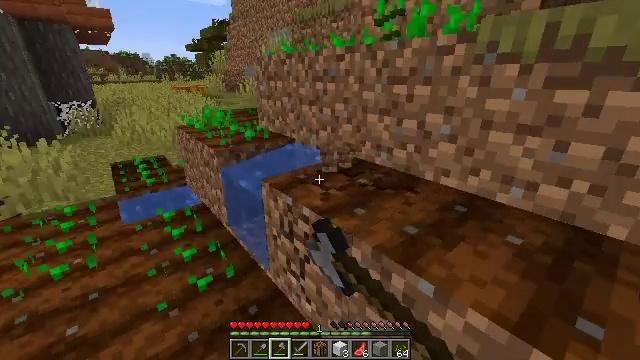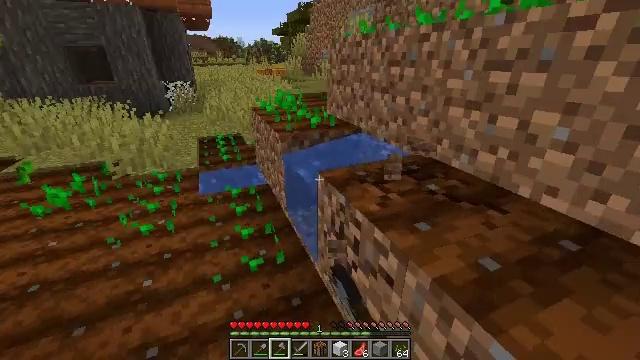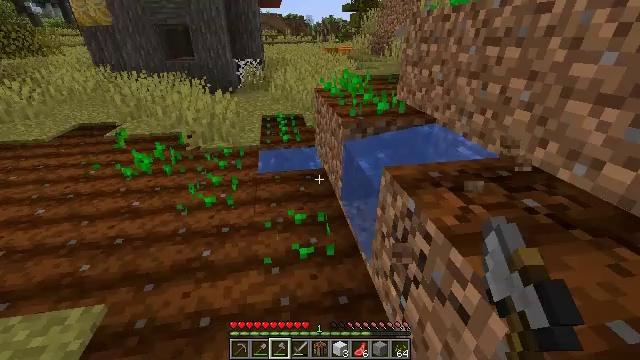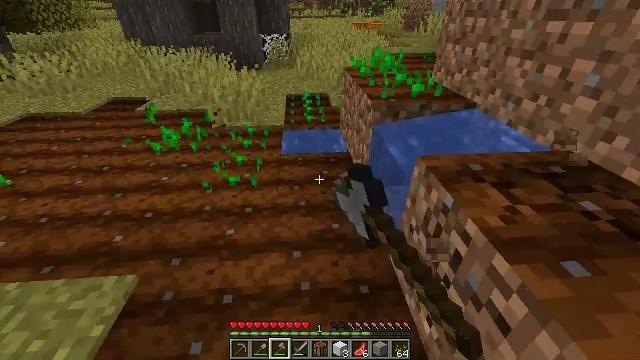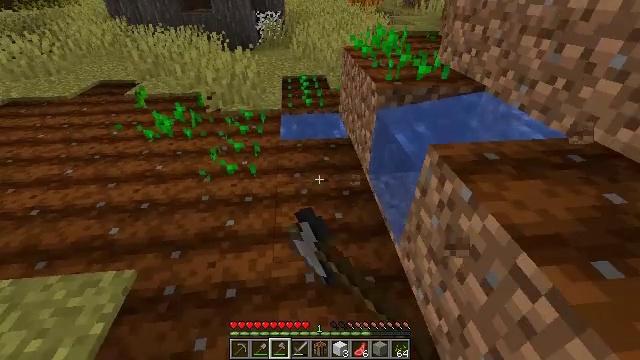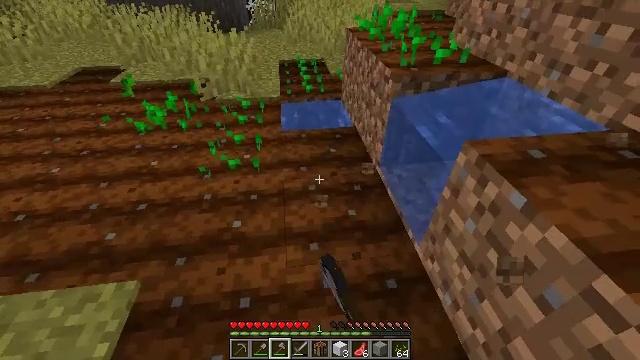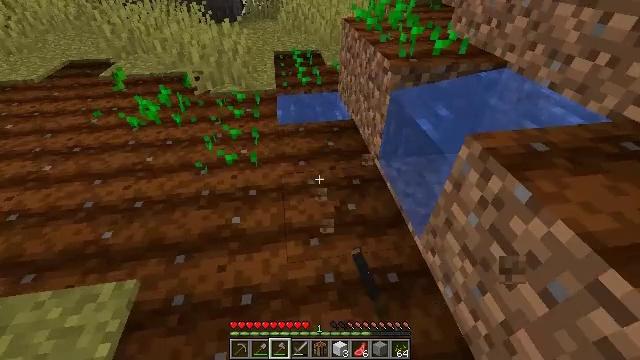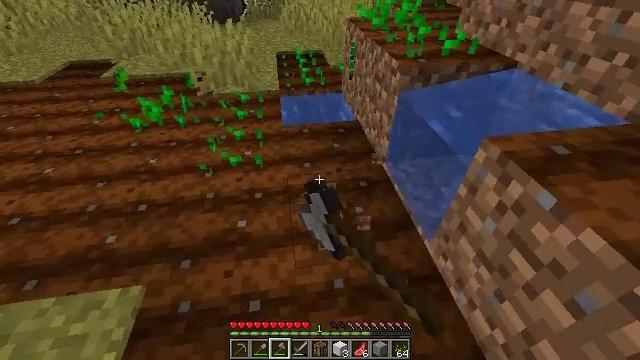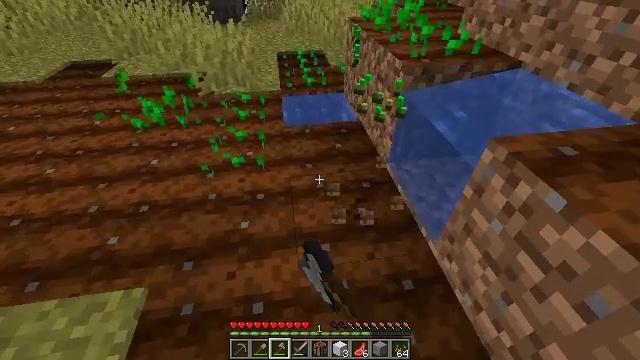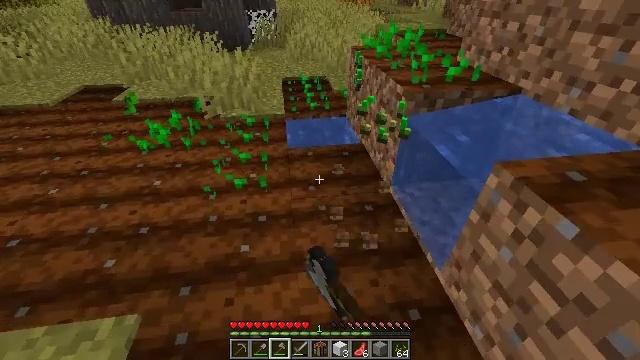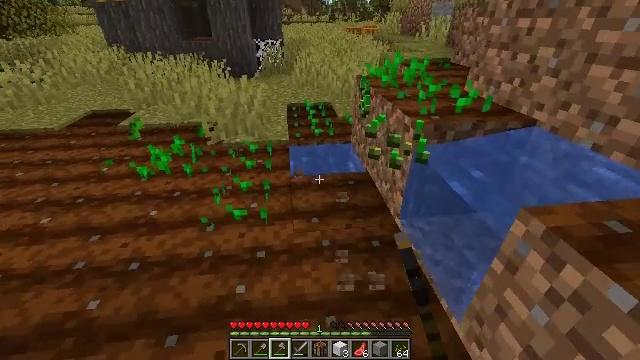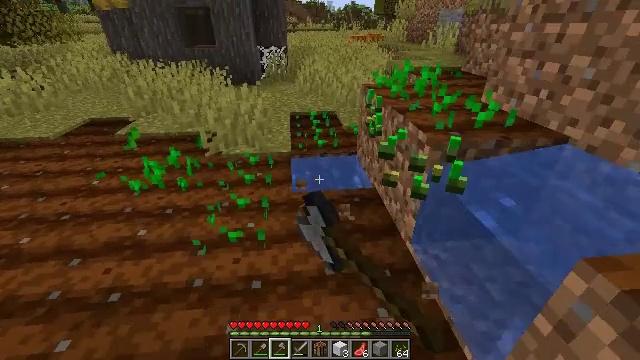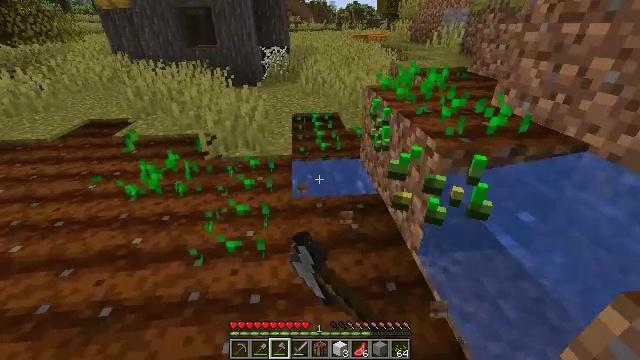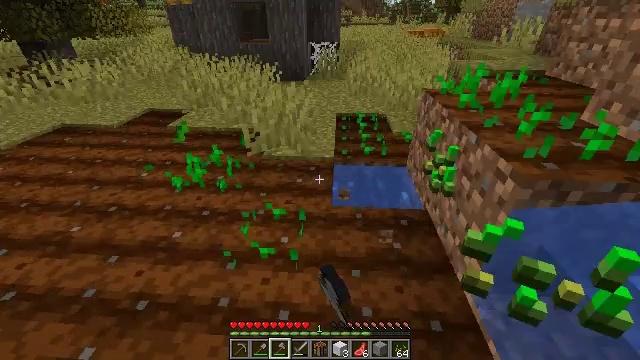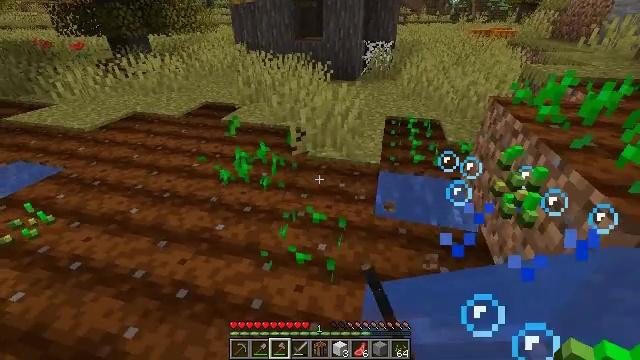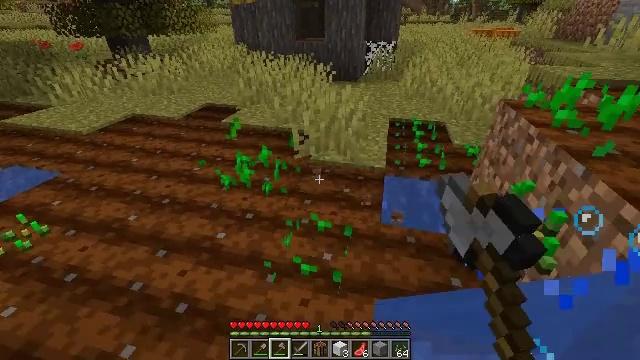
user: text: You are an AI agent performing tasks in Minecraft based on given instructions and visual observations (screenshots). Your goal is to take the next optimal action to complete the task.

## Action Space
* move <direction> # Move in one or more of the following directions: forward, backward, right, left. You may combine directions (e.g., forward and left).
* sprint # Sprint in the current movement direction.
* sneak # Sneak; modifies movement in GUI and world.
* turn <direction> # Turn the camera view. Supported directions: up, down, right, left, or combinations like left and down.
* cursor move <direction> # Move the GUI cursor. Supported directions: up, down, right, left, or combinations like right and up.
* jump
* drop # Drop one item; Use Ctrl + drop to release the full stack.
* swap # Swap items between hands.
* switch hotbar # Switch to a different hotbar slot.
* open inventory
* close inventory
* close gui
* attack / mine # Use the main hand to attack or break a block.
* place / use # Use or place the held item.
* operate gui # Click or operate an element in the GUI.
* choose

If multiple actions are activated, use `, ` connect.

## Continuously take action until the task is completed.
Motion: motion action
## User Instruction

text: Destroy the wheat to collect it.
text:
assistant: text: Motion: move forward and move left, turn left and down, attack / mine
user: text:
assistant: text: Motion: move forward and move left, turn left and down, attack / mine
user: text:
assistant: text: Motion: move forward and move left, turn left and down, attack / mine
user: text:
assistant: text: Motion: move forward and move left, turn right and down, attack / mine
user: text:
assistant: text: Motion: turn right and down, attack / mine
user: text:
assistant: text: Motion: turn right and down, attack / mine
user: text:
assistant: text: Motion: attack / mine
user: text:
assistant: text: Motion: attack / mine
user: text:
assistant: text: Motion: move forward, turn up, attack / mine
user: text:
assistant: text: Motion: move forward, turn left and up, attack / mine
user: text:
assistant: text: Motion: move forward, turn up, attack / mine
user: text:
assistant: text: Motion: move forward, attack / mine
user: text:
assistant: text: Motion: move forward and move left, turn left, attack / mine
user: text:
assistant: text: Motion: move forward and move left, turn left, attack / mine
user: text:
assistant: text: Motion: move forward and move left, attack / mine
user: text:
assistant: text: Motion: move forward and move left, attack / mine
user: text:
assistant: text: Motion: move forward and move left, attack / mine
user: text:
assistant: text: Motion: move forward and move left, attack / mine
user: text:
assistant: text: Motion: move forward and move left, attack / mine
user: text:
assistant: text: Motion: move forward and move left, attack / mine
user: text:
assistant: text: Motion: move forward and move left, turn down, attack / mine
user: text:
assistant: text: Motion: move forward and move left, turn down, attack / mine
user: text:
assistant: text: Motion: move left, turn down, attack / mine
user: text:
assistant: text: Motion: move left, turn right and down, attack / mine
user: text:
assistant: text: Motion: move left, turn right and up, attack / mine
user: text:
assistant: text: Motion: turn right and up, attack / mine
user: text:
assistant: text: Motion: turn right and up, attack / mine
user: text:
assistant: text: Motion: turn right and down, attack / mine
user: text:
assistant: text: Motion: turn right and down, attack / mine
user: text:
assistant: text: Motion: turn right and down, attack / mine